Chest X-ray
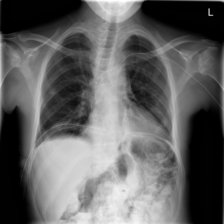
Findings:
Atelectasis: negative
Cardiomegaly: negative
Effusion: negative
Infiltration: negative
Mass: negative
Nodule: negative
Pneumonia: negative
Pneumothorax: negative
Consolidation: negative
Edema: negative
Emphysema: negative
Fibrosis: negative
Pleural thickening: negative
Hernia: negative